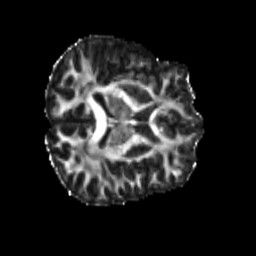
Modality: FA
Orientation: axial
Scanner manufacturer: siemens
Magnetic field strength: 3 T
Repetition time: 4 s
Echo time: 0.0594 s